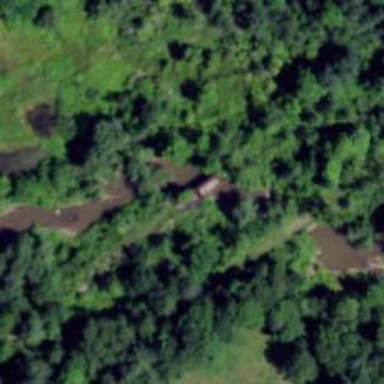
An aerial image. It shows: Abandoned railroad bridge.